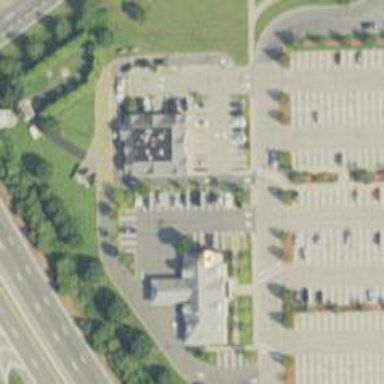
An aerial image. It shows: Fitness centre on leisure land.